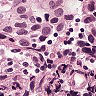
Metastatic tissue present: yes